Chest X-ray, PA view. Patient: 14 years old, sex F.
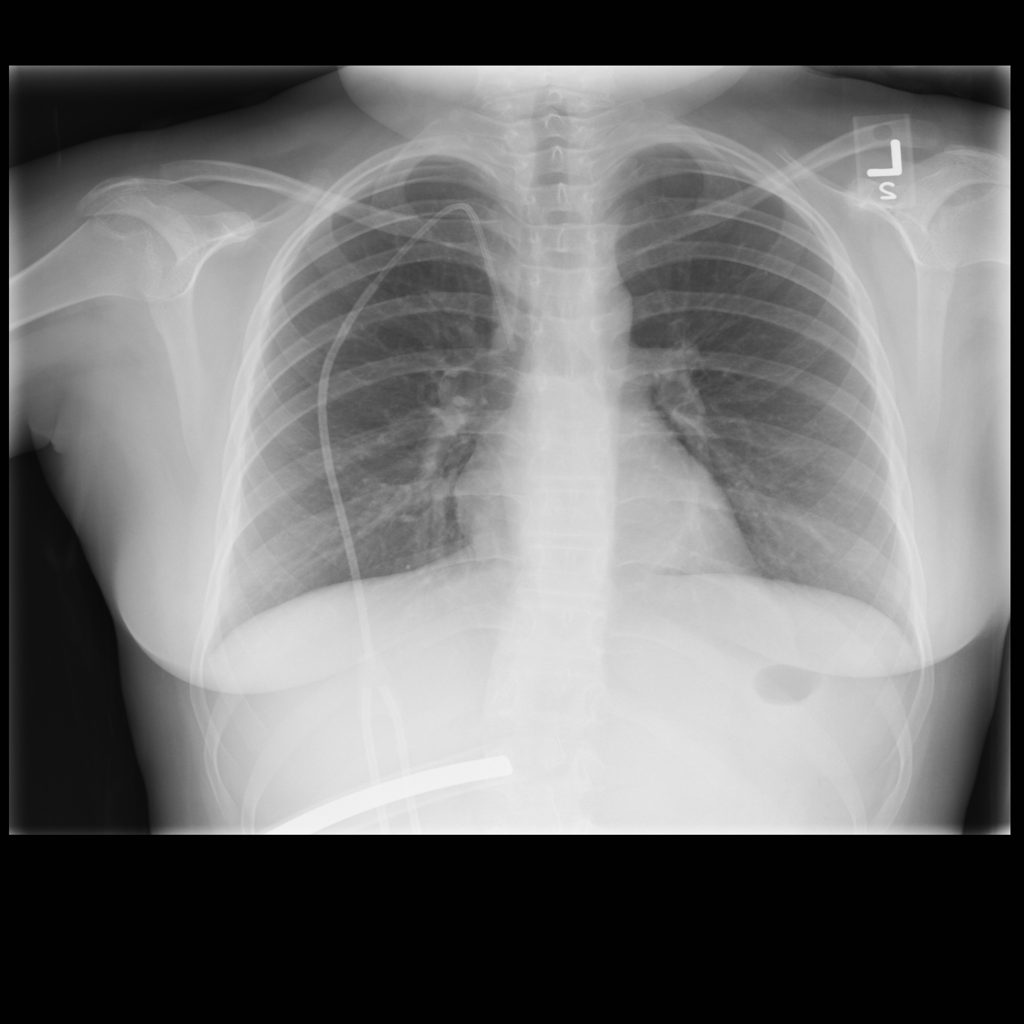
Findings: No Finding